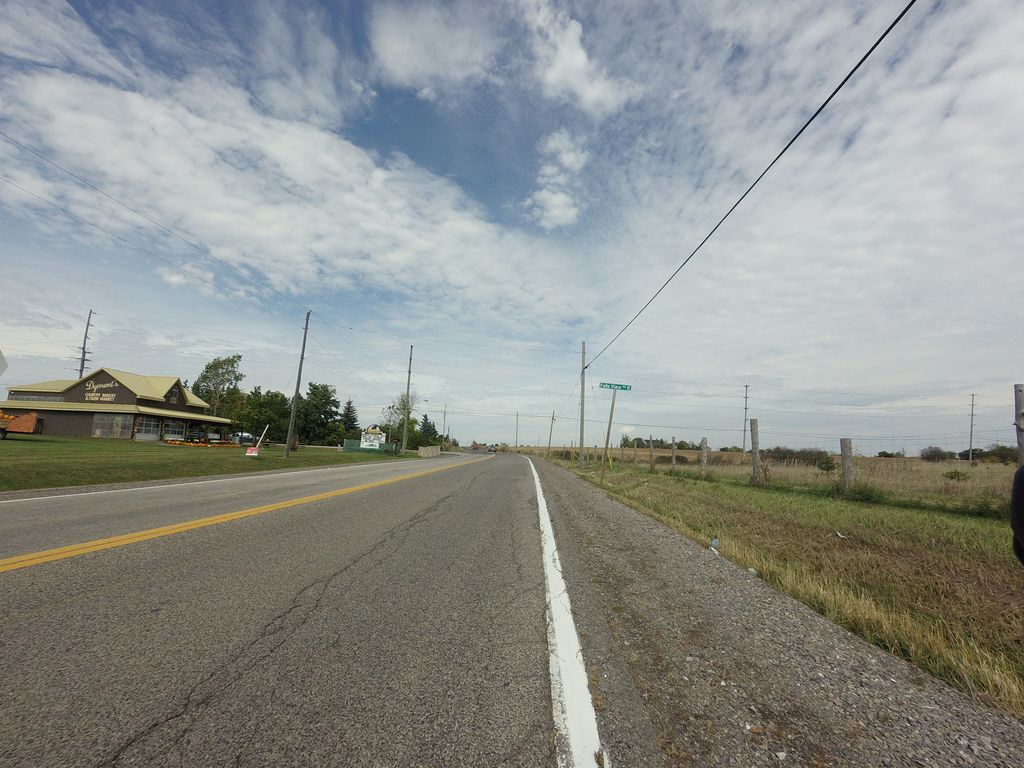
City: hamilton